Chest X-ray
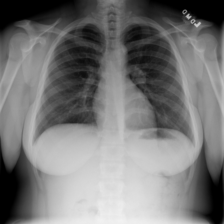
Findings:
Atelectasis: negative
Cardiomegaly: negative
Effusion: negative
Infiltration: negative
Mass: negative
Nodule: negative
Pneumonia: negative
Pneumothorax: negative
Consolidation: negative
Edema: negative
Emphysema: negative
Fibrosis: negative
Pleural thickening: negative
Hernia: negative